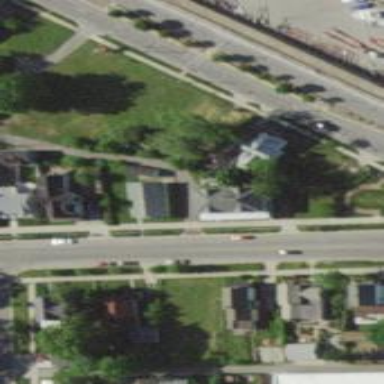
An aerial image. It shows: Alley classified as service road.